Question: I am have a lot of difficulty trying to create a UICollectionView like in Spotify's Player that acts like this:

The problem for me is two fold.
1) How do I center the cells so that you can see the middle cell as well as the one of the left and right.
-
2) With pagingEnabled = YES, the collectionview correctly swipes from one page to another. However, without the cells being centered, it simply moves the collection view over a page which is the width of the screen. So the question is how do you make the pages move so you get the effect above.
3) how do you animate the size of the cells as they move
-
The code I have currently is a simple UICollectionView with normal delegate setup and custom UICollectionview cells that are squares. Maybe I neeed to subclass UICollectionViewFlowLayout? Or maybe I need to turn pagingEnabled to NO and then use custom swipe events? Would love any help!
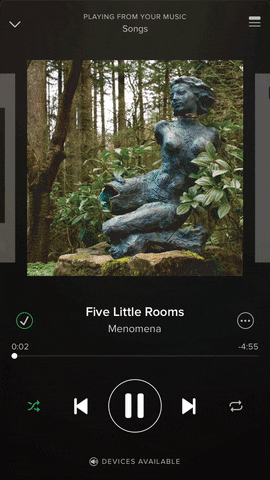
Answer: As you have said in the comment you want that in the Objective-c code, there is a very famous library called iCarousel which can be helpful in completing your requirement.Link: <URL>
You may use 'Rotary' or 'Linear' or some other style with little or no modification to implement the custom view
To implement it you have implement only some delegate methods of it and it's working for ex:
'''
//specify the type you want to use in viewDidLoad
_carousel.type = iCarouselTypeRotary;
//Set the following delegate methods
- (NSInteger)numberOfItemsInCarousel:(iCarousel *)carousel
{
//return the total number of items in the carousel
return [_items count];
}
- (UIView *)carousel:(iCarousel *)carousel viewForItemAtIndex:(NSInteger)index reusingView:(UIView *)view
{
UILabel *label = nil;
//create new view if no view is available for recycling
if (view == nil)
{
//don't do anything specific to the index within
//this 'if (view == nil) {...}' statement because the view will be
//recycled and used with other index values later
view = [[UIImageView alloc] initWithFrame:CGRectMake(0, 0, 200.0f, 200.0f)];
((UIImageView *)view).image = [UIImage imageNamed:@"page.png"];
view.contentMode = UIViewContentModeCenter;
label = [[UILabel alloc] initWithFrame:view.bounds];
label.backgroundColor = [UIColor clearColor];
label.textAlignment = NSTextAlignmentCenter;
label.font = [label.font fontWithSize:50];
label.tag = 1;
[view addSubview:label];
}
else
{
//get a reference to the label in the recycled view
label = (UILabel *)[view viewWithTag:1];
}
//set item label
label.text = [_items[index] stringValue];
return view;
}
- (CGFloat)carousel:(iCarousel *)carousel valueForOption:(iCarouselOption)option withDefault:(CGFloat)value
{
if (option == iCarouselOptionSpacing)
{
return value * 1.1;
}
return value;
}
'''
You can check the full working demo from '<URL>' which is included with the Github repository link
As it is old and popular you can find some related tutorials for it and it will also be much stable than the custom code implementation